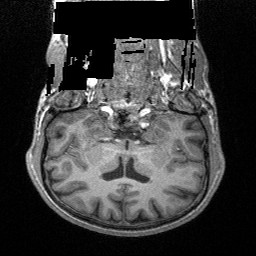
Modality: T1w
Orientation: sagittal